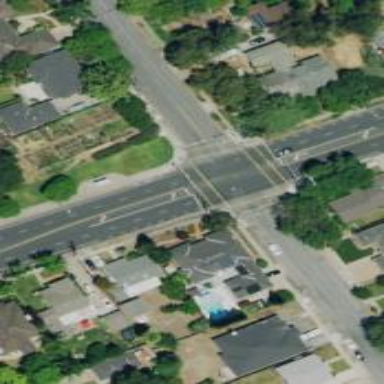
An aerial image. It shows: Solid stop line on the road.